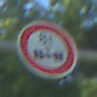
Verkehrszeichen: TatsaechlicheAchslast
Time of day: MorningAfternoon
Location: Outdoor (Nature)
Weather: Clear
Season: NotSpecified
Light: Natural